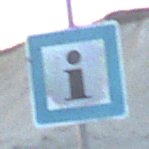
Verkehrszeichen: Informationsstelle
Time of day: SunriseSunset
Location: Outdoor (Beach)
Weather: PartlyCloudy
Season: NotSpecified
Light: Natural